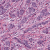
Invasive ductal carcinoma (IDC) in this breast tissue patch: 1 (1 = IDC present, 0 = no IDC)